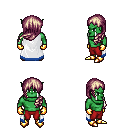
a pixel art fantasy rpg character, male body template, orc, green skin, white trimmed cape, red pants, white blonde left-swept hairstyle, gold gloves, gold boots, four views (front, back, left, right), 2x2 character sprite sheet, small pixel art, hard edges, no anti-aliasing